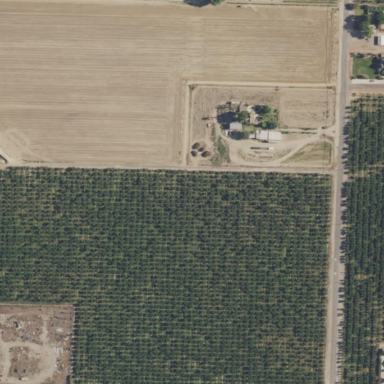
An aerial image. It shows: Orchard filled with plum trees.